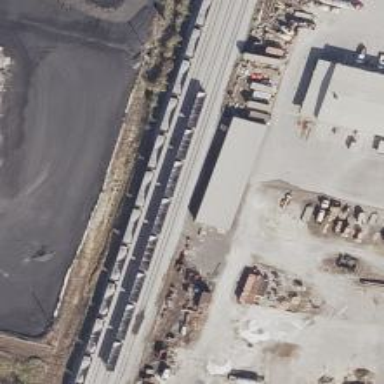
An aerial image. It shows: Railway spur service.